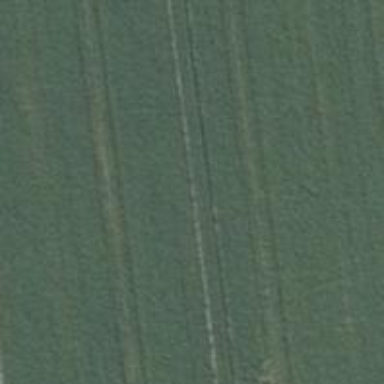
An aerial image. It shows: Grass track with grade4 quality surface.